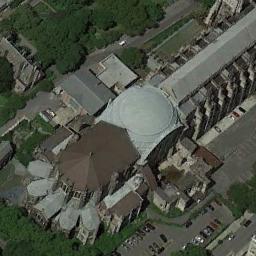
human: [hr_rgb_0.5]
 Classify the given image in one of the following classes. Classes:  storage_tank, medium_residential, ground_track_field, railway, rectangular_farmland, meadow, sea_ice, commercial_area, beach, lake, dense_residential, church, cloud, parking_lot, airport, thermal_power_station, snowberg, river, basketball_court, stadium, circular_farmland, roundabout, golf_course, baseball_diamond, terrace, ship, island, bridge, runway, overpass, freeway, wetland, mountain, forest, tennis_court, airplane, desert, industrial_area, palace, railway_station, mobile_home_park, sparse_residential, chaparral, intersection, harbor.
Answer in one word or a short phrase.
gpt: church